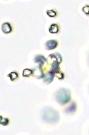
Label: Phaeocystis